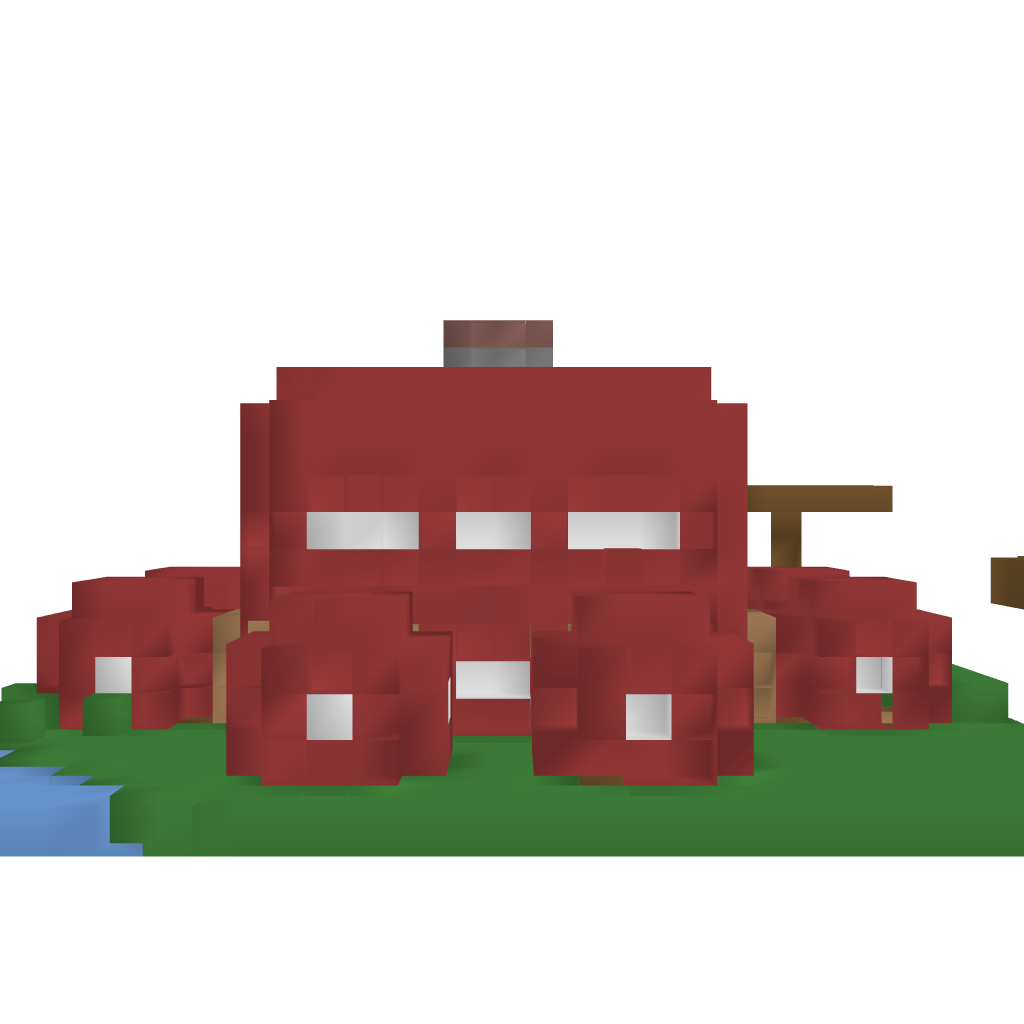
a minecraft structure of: Mushroom house 2 high quality